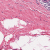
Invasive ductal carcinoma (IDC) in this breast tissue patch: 0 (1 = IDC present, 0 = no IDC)